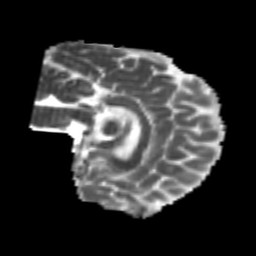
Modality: MD
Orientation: sagittal
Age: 24
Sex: male
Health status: healthy
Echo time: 0.074 s